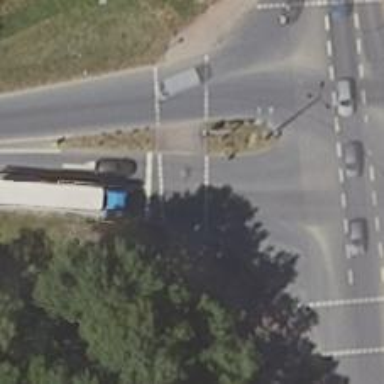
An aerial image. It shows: Crossing with traffic signals.